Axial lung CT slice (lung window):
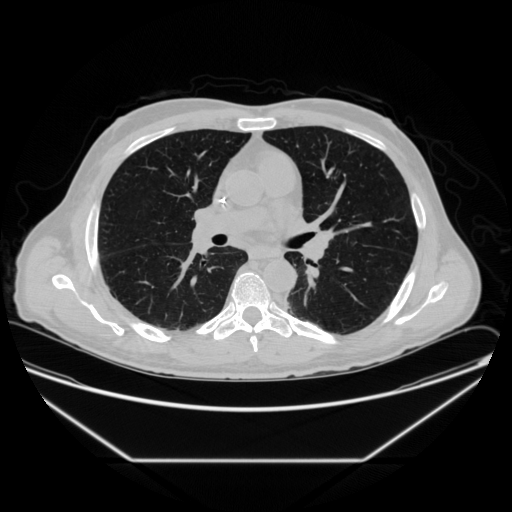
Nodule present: no